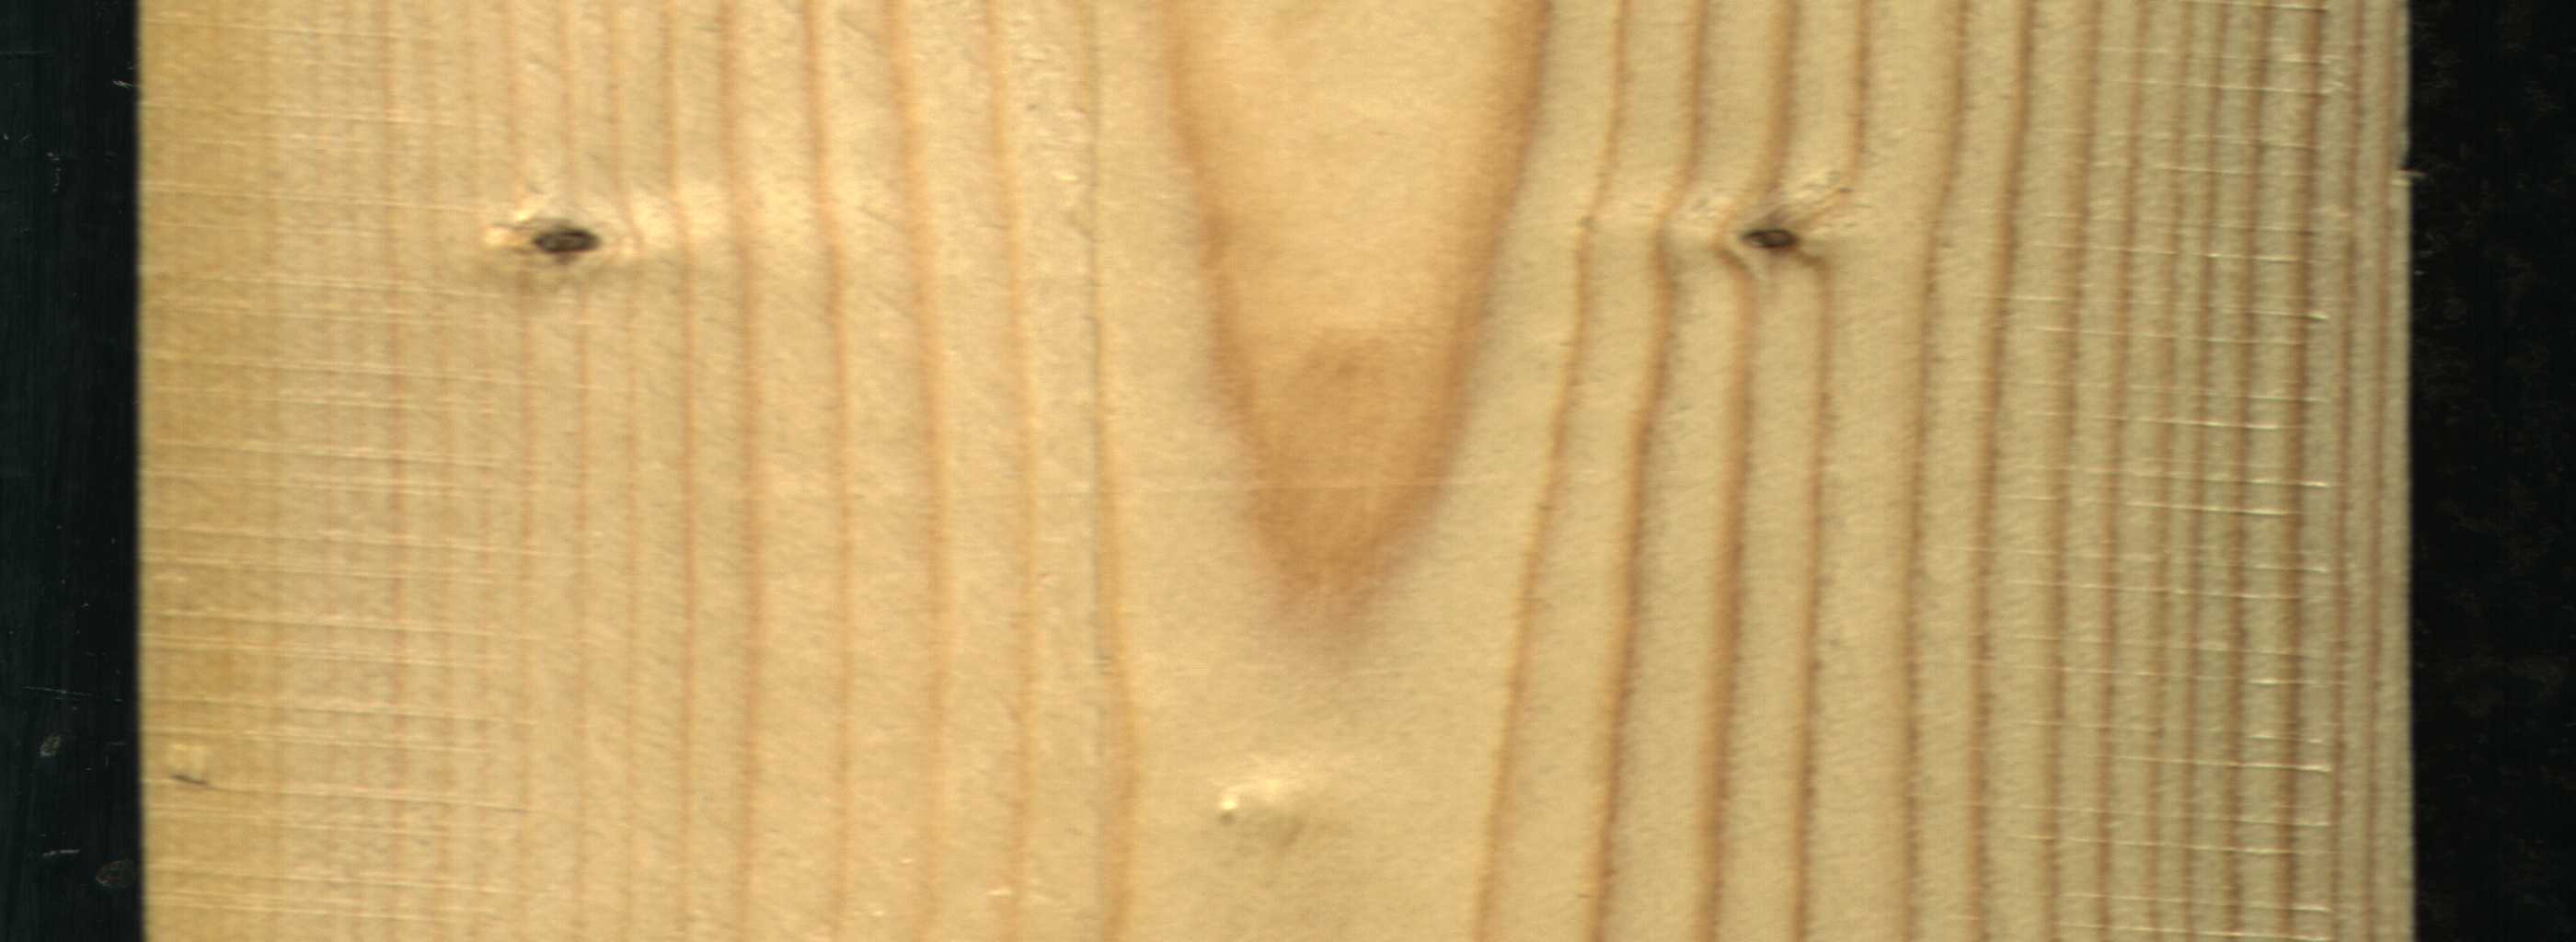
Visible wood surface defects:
Dead_Knot
Live_Knot